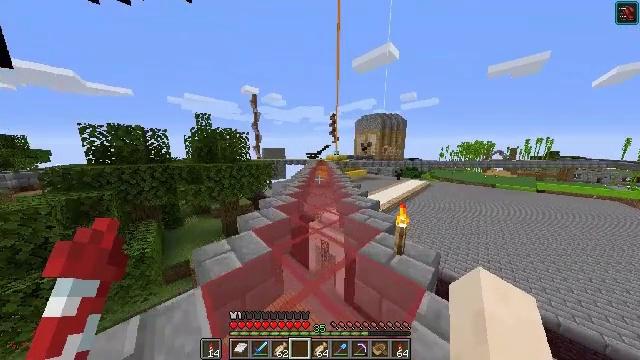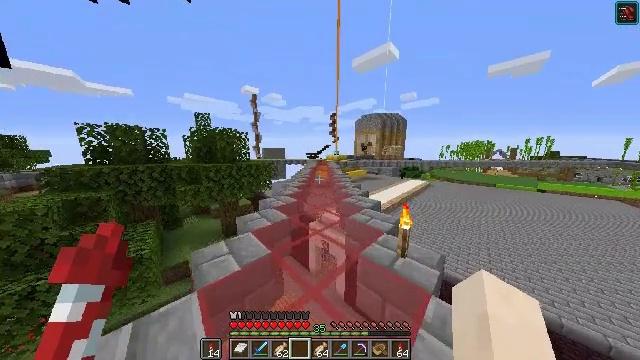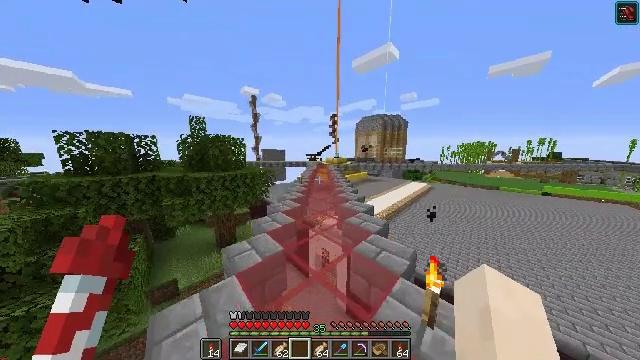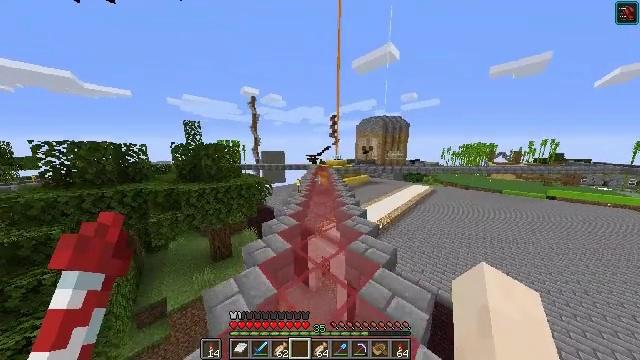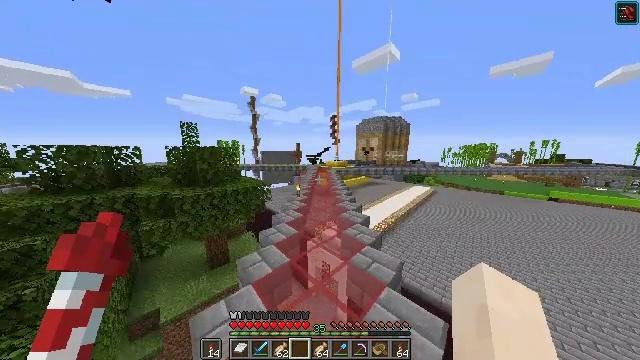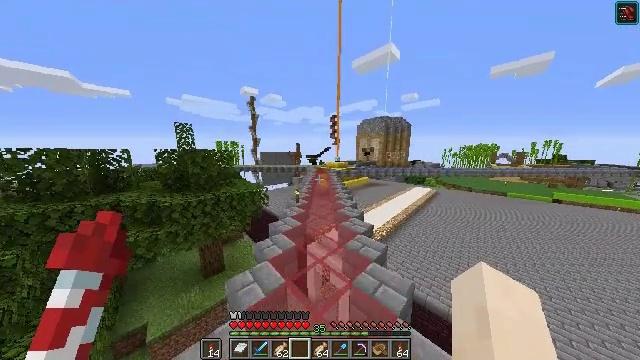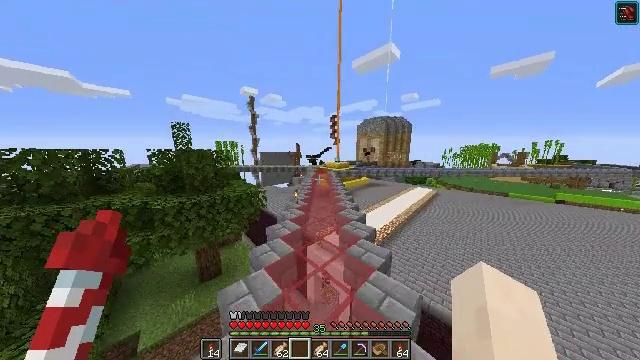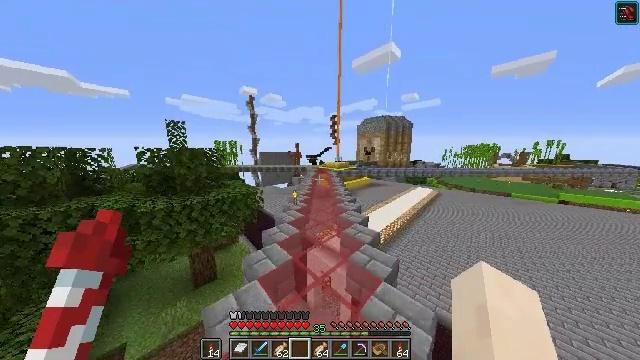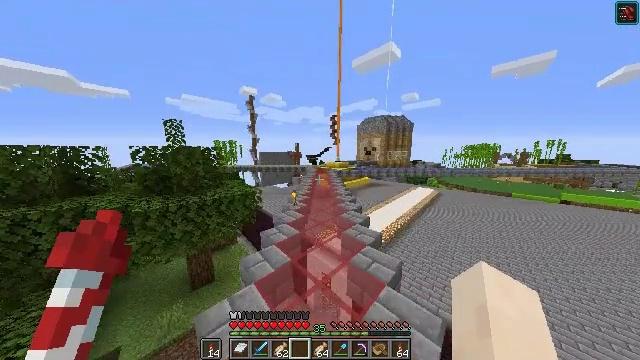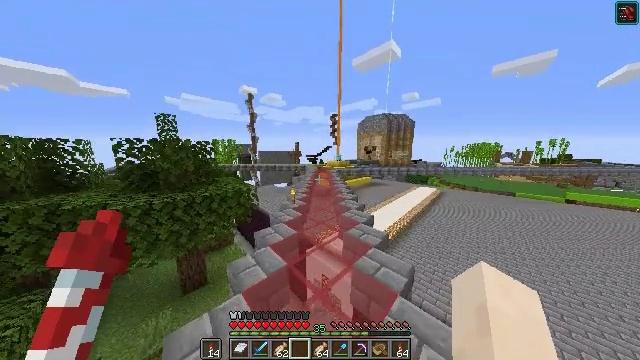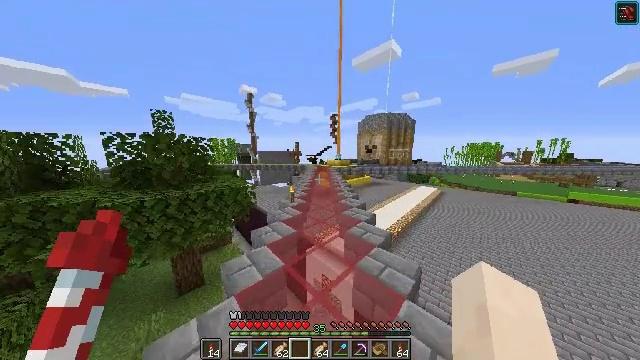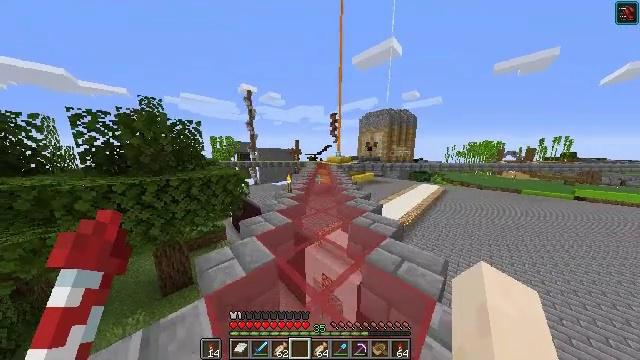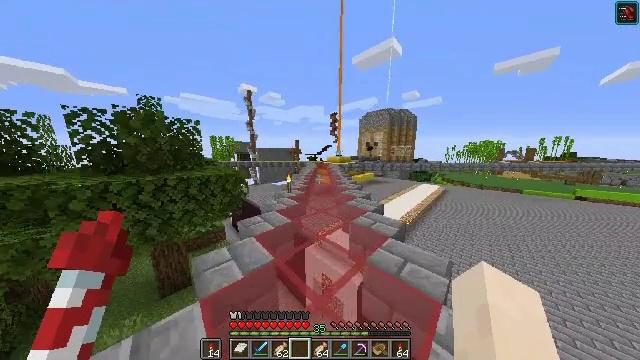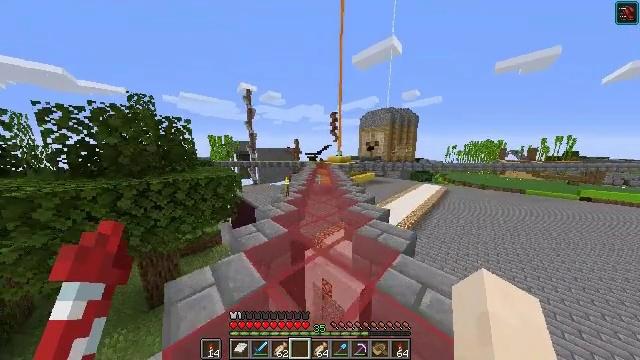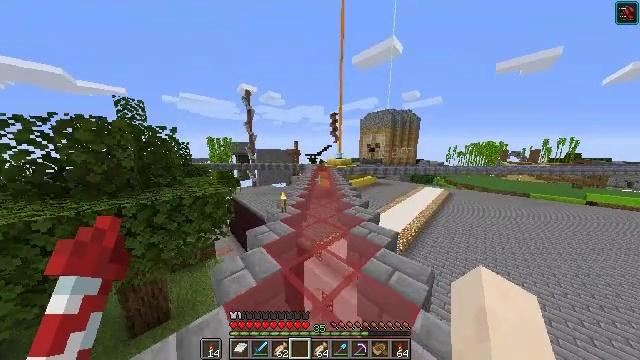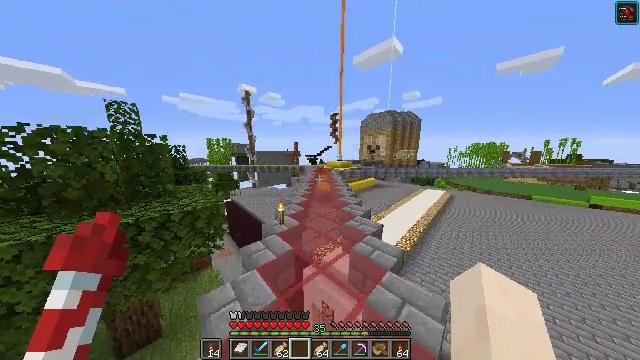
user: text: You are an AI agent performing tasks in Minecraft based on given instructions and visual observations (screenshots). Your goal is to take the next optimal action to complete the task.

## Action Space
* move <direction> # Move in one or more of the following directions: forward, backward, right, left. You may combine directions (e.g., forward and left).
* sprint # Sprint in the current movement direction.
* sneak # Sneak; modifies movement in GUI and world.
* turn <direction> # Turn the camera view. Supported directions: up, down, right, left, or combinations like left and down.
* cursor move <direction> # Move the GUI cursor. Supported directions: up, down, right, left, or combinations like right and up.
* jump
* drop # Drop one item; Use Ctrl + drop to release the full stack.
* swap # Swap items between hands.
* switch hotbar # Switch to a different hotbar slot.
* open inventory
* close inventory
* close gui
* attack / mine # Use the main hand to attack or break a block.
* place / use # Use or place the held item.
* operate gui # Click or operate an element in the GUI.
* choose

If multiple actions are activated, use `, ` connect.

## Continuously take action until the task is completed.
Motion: motion action
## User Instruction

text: Craft a map in the crafting table with paper and a compass.
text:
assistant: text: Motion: move forward, jump
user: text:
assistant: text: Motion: move forward, jump
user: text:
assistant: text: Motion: move forward, jump
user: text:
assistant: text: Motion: move forward, jump
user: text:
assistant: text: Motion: move forward, jump
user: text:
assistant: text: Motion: move forward, jump
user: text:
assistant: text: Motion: move forward, jump
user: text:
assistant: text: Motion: move forward, jump
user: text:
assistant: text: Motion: move forward, jump
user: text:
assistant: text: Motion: move forward, jump
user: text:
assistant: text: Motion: move forward, jump
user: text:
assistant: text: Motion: move forward, jump
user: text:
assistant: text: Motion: move forward, jump
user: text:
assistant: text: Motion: move forward, jump
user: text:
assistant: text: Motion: move forward, jump
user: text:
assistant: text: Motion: move forward, jump
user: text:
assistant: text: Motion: move forward, jump
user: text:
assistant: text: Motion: move forward, jump
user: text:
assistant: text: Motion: move forward, jump
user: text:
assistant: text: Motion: move forward, jump
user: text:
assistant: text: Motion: move forward, jump
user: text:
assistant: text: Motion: move forward, jump
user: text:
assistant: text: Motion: move forward, jump
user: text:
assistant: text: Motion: move forward, jump
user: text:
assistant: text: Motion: move forward, jump
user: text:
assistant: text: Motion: move forward, jump
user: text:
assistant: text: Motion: move forward, jump
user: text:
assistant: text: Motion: move forward, jump
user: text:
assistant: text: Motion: move forward, jump
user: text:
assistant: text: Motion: move forward, jump